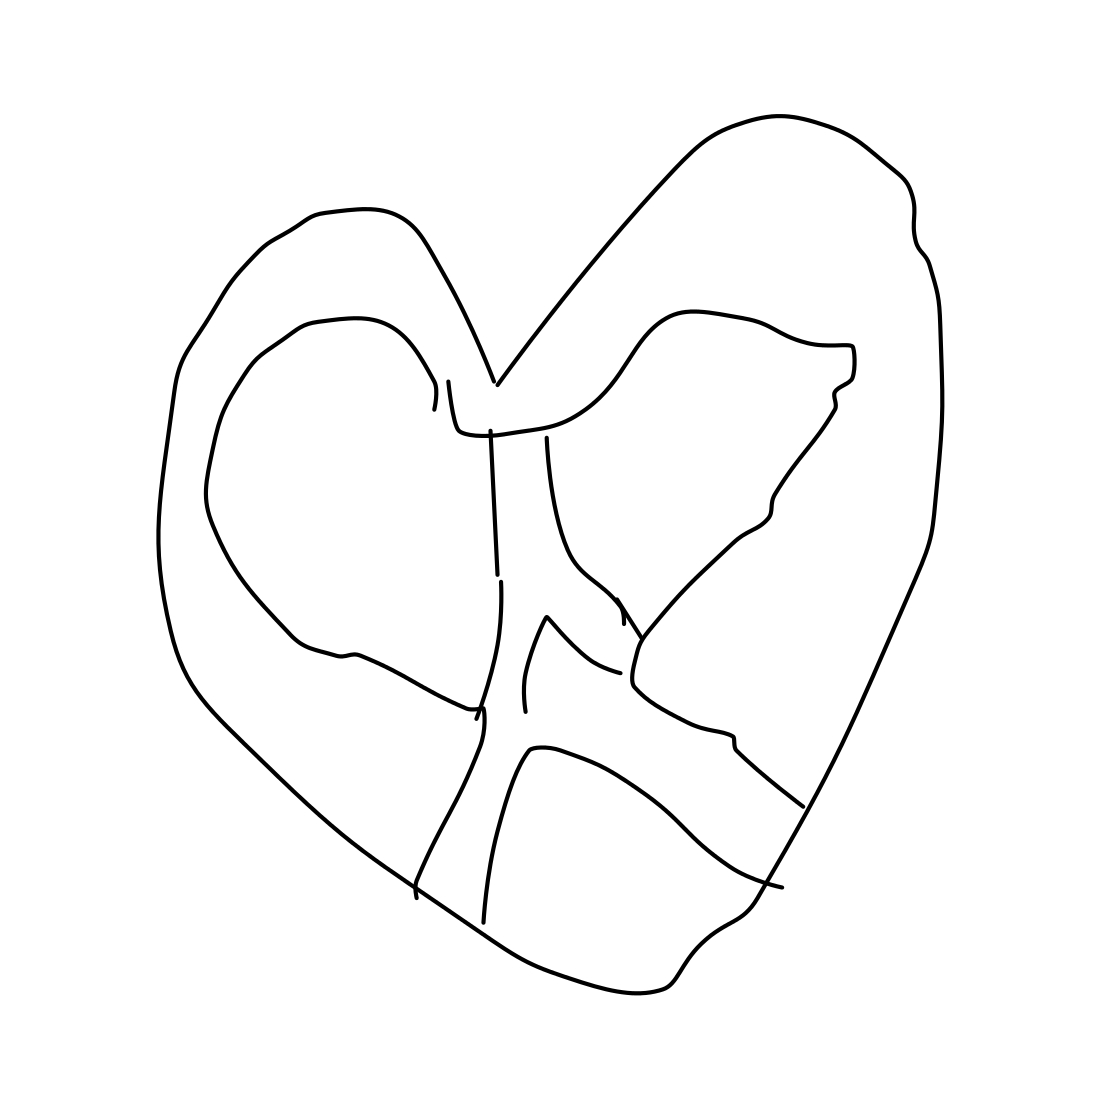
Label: pretzel